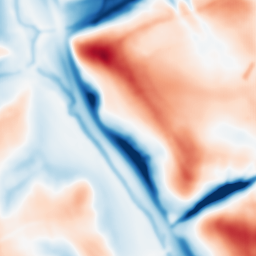
Category: multiscale
Decomposition family: dog_multiscale
Decomposition parameters: sigma_ratio: 1.6
n_scales: 5
base_sigma: 2
Upsampling method: fft_zeropad
Upsampling parameters: scale: 8
Upsampling scale: 8